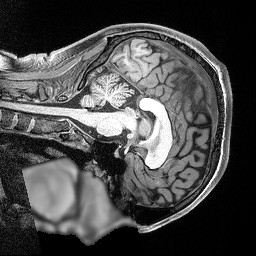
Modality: T1w
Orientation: sagittal
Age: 26
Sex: male
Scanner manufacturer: siemens
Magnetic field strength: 3 T
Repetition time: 2.5 s
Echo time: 0.0029 s